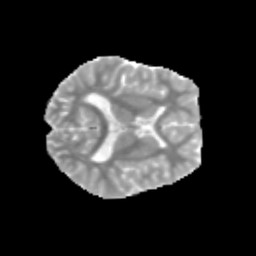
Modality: MD
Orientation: axial
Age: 11
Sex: male
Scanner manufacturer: siemens
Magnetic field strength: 3 T
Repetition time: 3.8 s
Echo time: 0.07 s